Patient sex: F
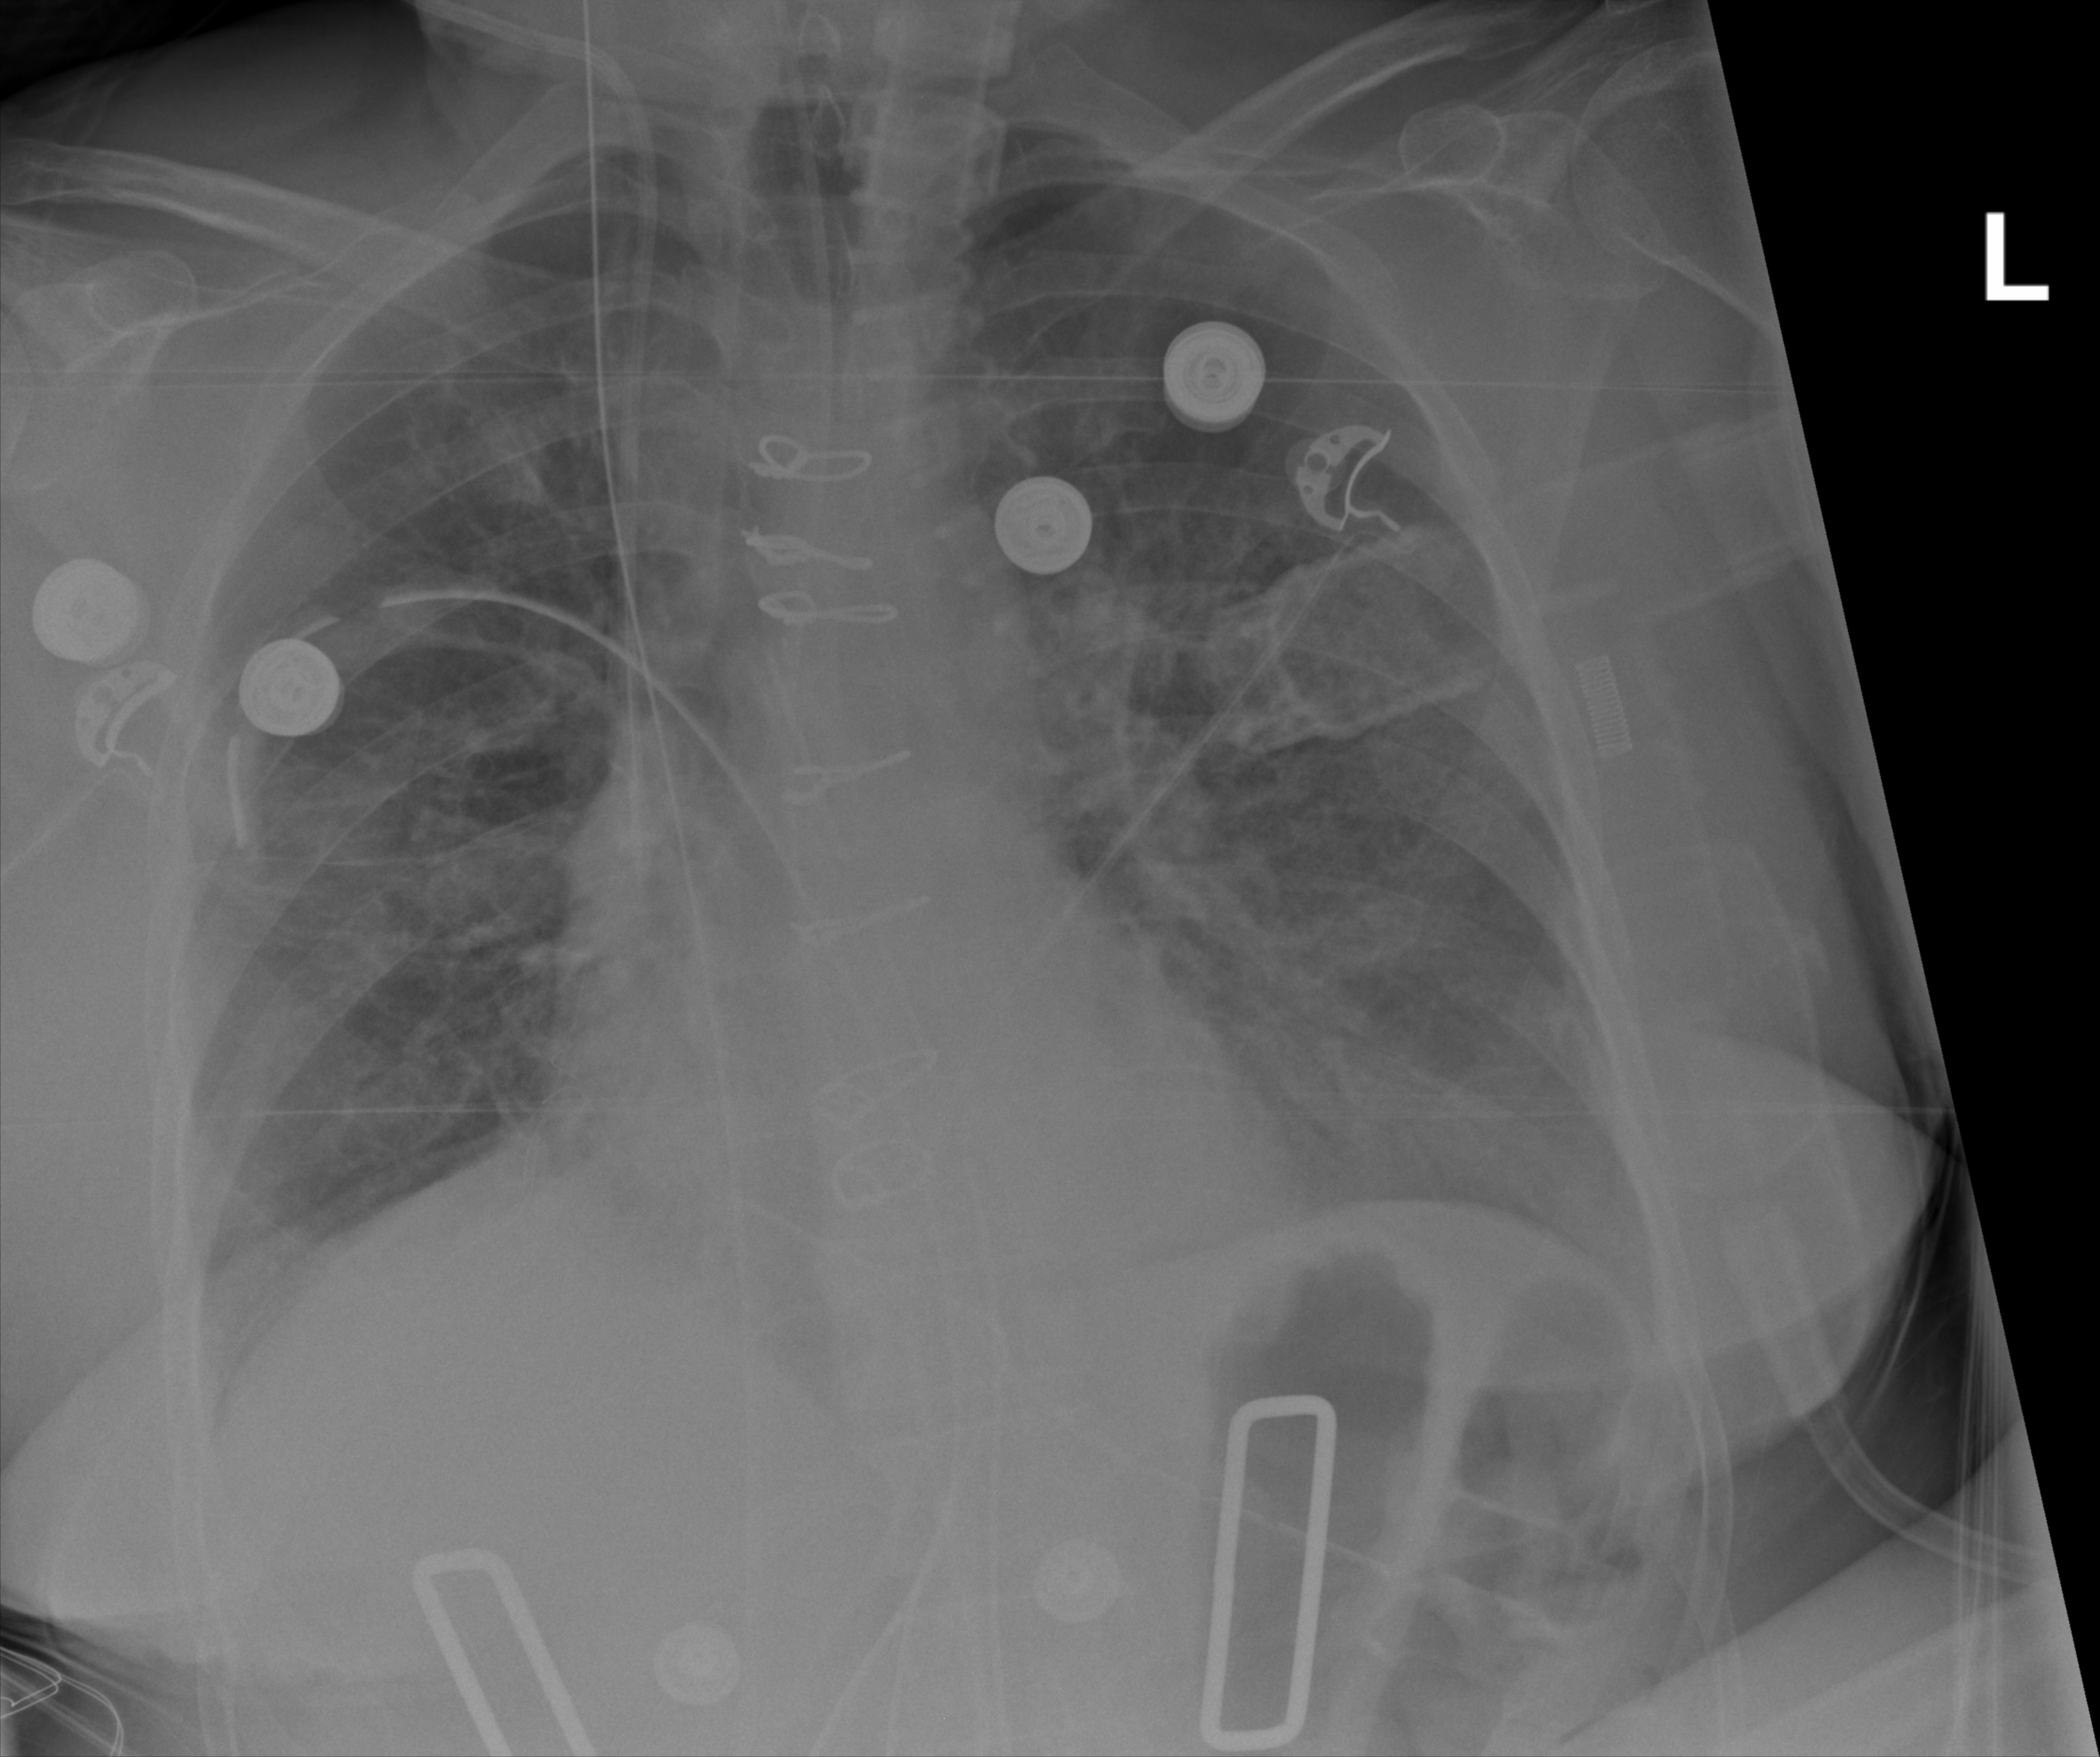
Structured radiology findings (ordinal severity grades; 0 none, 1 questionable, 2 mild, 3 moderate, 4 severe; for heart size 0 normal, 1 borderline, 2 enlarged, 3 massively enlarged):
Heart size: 0
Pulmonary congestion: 2
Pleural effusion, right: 0
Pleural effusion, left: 0
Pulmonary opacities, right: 2
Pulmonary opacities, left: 2
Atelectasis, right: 2
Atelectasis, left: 2